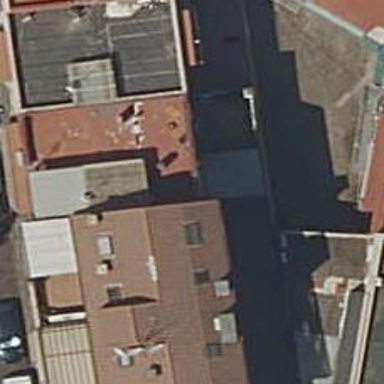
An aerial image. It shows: Building.